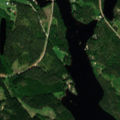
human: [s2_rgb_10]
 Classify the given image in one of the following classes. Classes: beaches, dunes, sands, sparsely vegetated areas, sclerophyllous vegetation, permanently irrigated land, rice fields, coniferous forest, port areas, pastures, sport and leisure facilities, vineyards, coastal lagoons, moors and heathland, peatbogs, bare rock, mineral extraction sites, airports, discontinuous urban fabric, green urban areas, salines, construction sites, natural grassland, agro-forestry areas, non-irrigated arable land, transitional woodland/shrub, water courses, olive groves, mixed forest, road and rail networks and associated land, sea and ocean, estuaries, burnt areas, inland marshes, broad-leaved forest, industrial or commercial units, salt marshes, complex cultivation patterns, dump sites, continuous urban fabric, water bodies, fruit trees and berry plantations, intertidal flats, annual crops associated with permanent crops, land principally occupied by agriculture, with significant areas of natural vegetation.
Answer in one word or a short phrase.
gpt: coniferous forest, mixed forest, water bodies